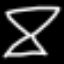
Label: hourglass